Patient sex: F
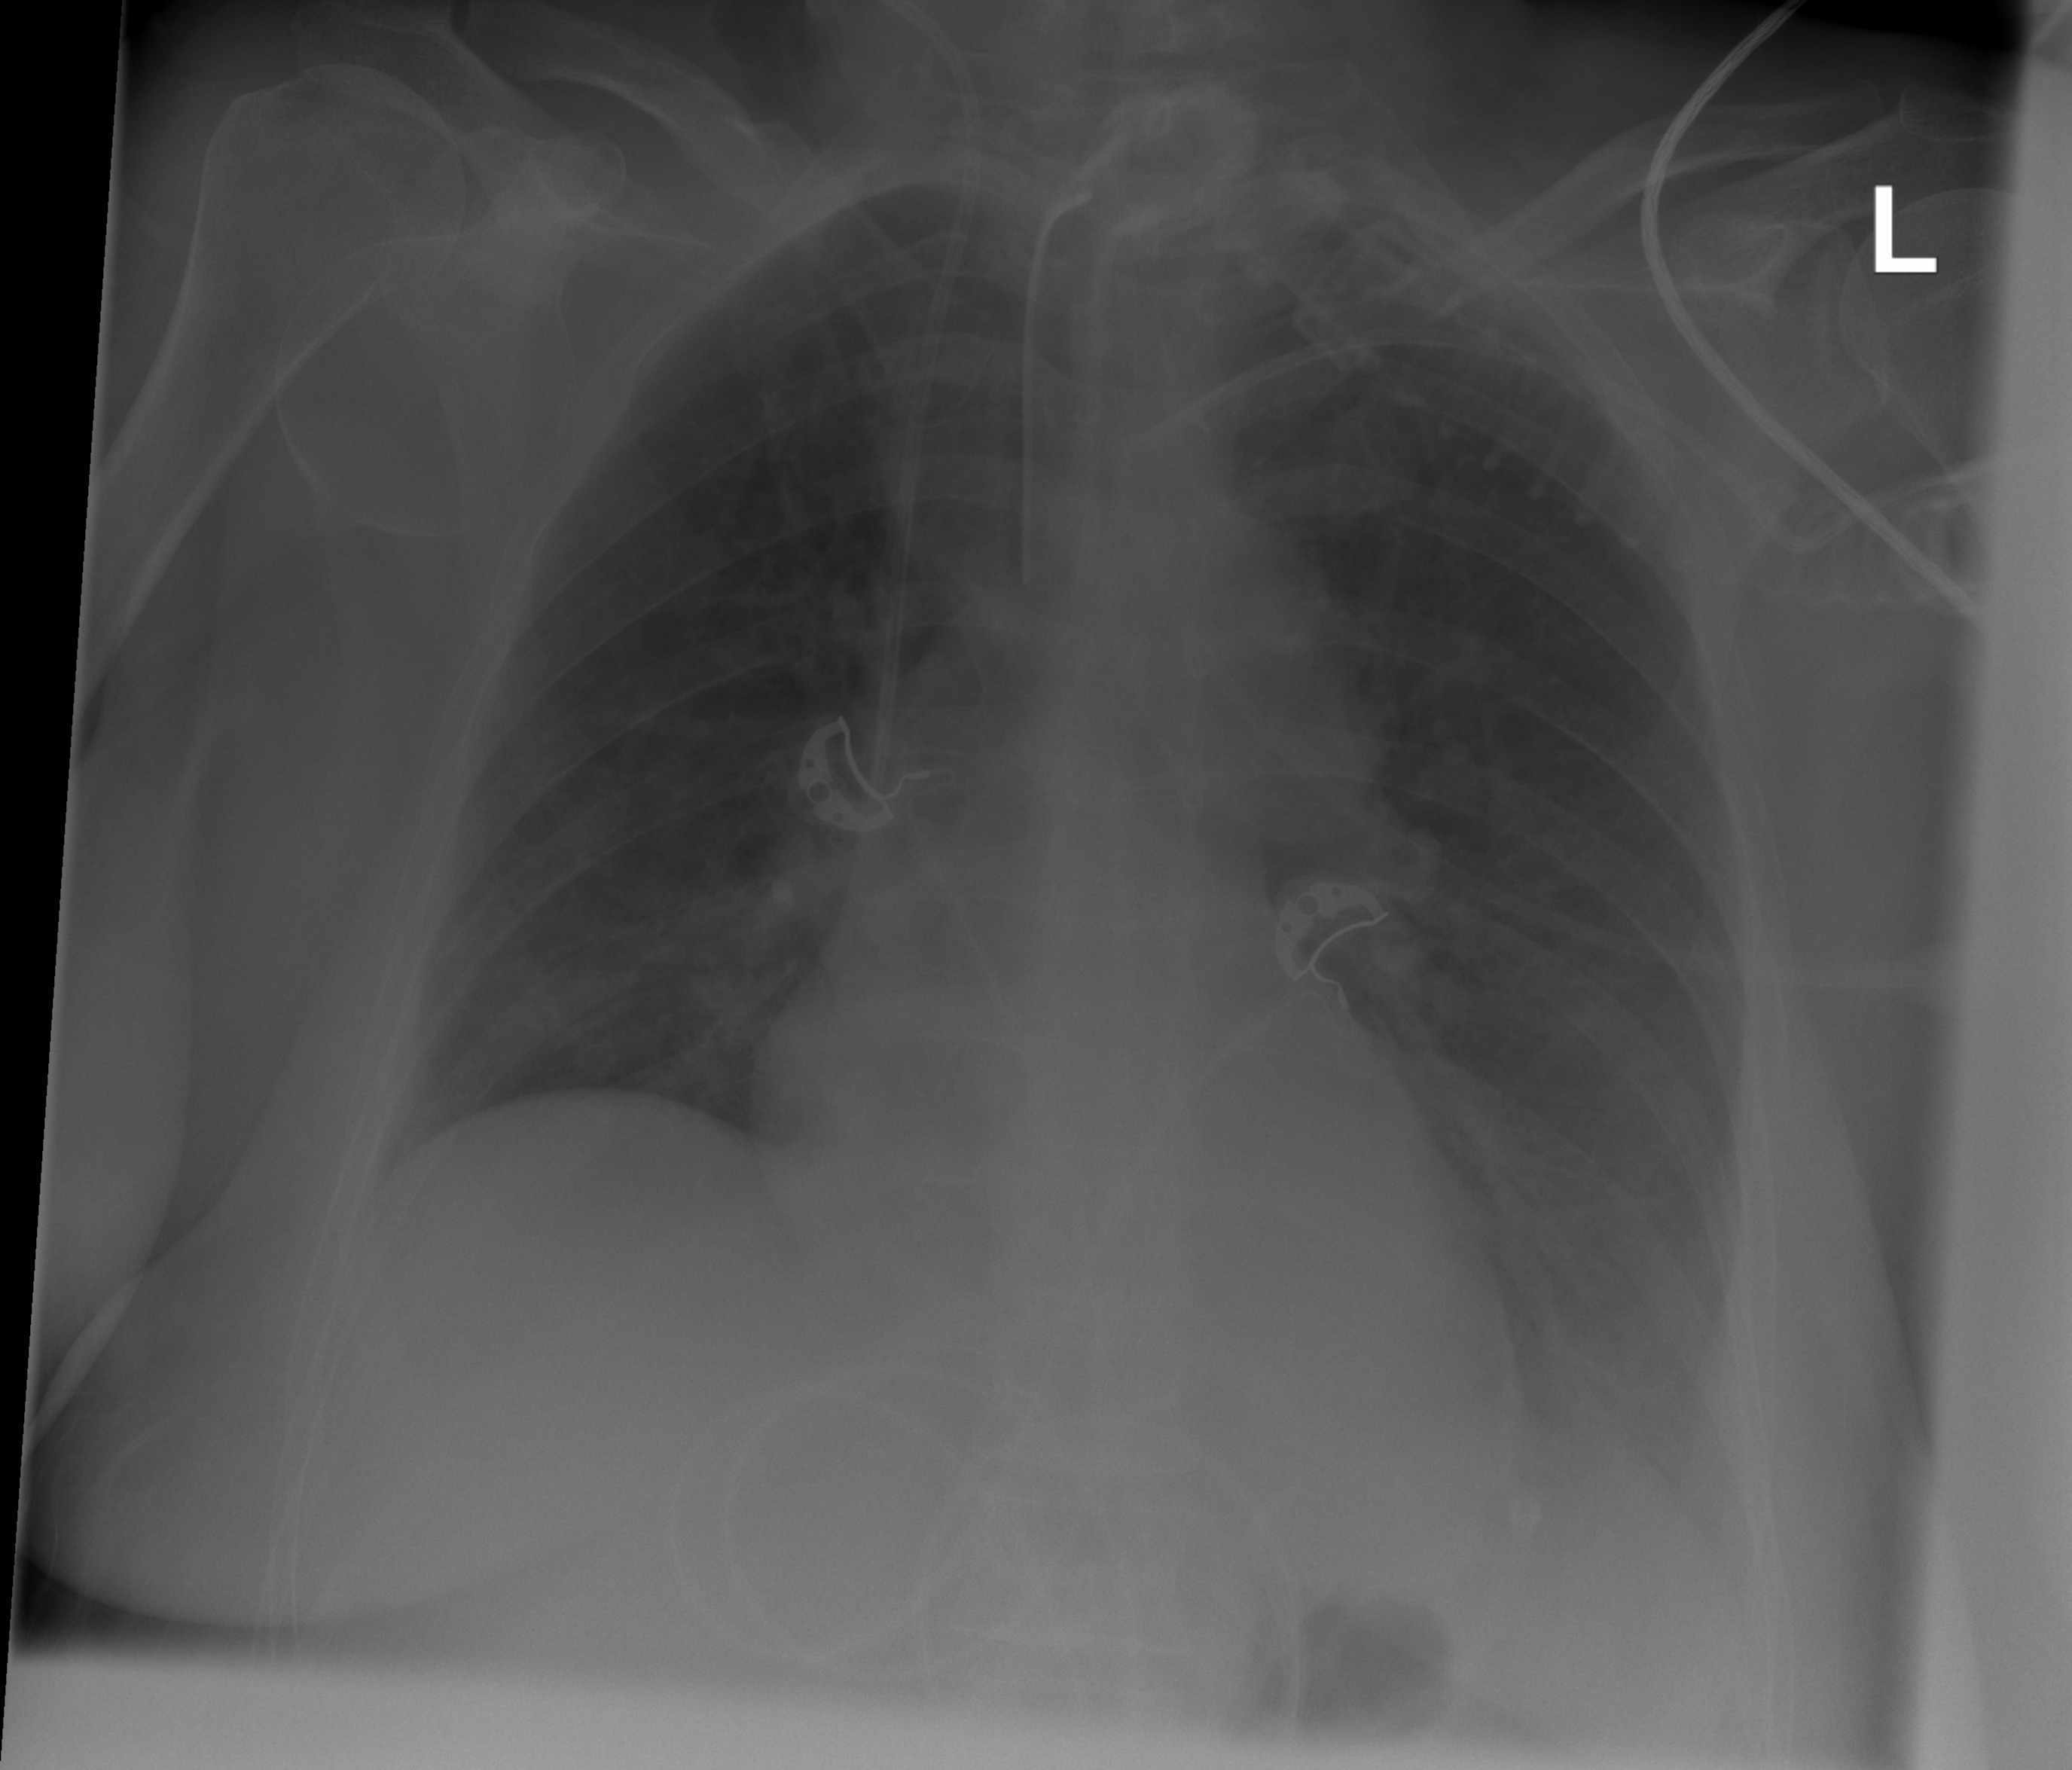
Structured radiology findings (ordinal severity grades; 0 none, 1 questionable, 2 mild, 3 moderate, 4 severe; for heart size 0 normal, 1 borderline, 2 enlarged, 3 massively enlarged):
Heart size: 0
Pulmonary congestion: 0
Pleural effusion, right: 0
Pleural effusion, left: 2
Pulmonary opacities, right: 0
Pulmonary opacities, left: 0
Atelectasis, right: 0
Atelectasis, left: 2